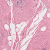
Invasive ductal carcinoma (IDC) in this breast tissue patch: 0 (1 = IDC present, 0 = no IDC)